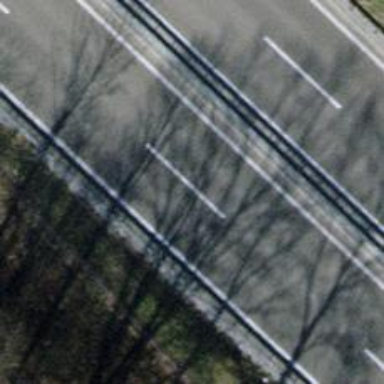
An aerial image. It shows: Asphalt motorroad with trunk classification.